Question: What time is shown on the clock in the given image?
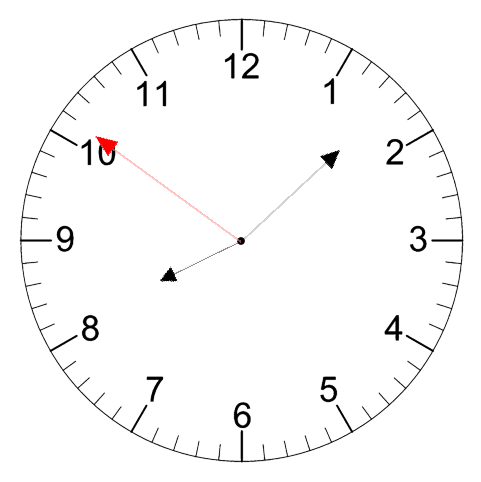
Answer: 08:07:51